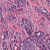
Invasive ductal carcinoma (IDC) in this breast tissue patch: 1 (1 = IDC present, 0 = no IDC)